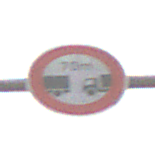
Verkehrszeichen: VerbotUnterschreitenMindestabstand
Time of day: SunriseSunset
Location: Outdoor (Suburban)
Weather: PartlyCloudy
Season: NotSpecified
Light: Natural